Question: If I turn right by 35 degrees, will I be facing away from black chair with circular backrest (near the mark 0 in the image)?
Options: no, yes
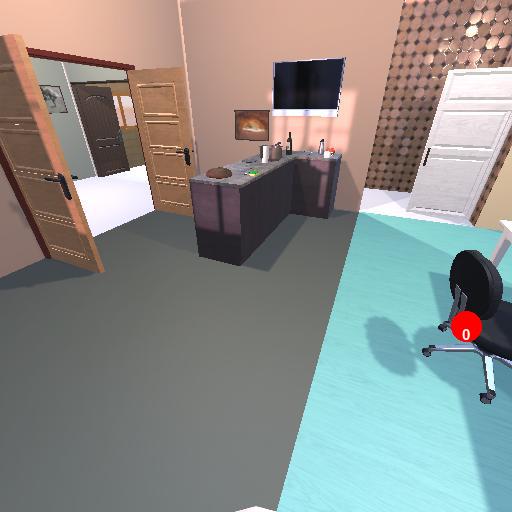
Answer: no